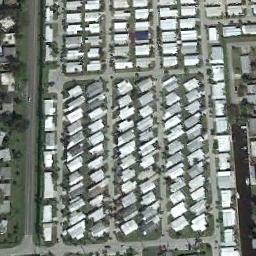
Label: residential